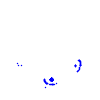
Particle: kaon